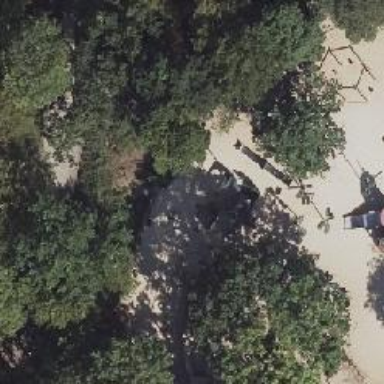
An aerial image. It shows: Playground with playhouse.